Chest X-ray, PA view. Patient: 57 years old, sex M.
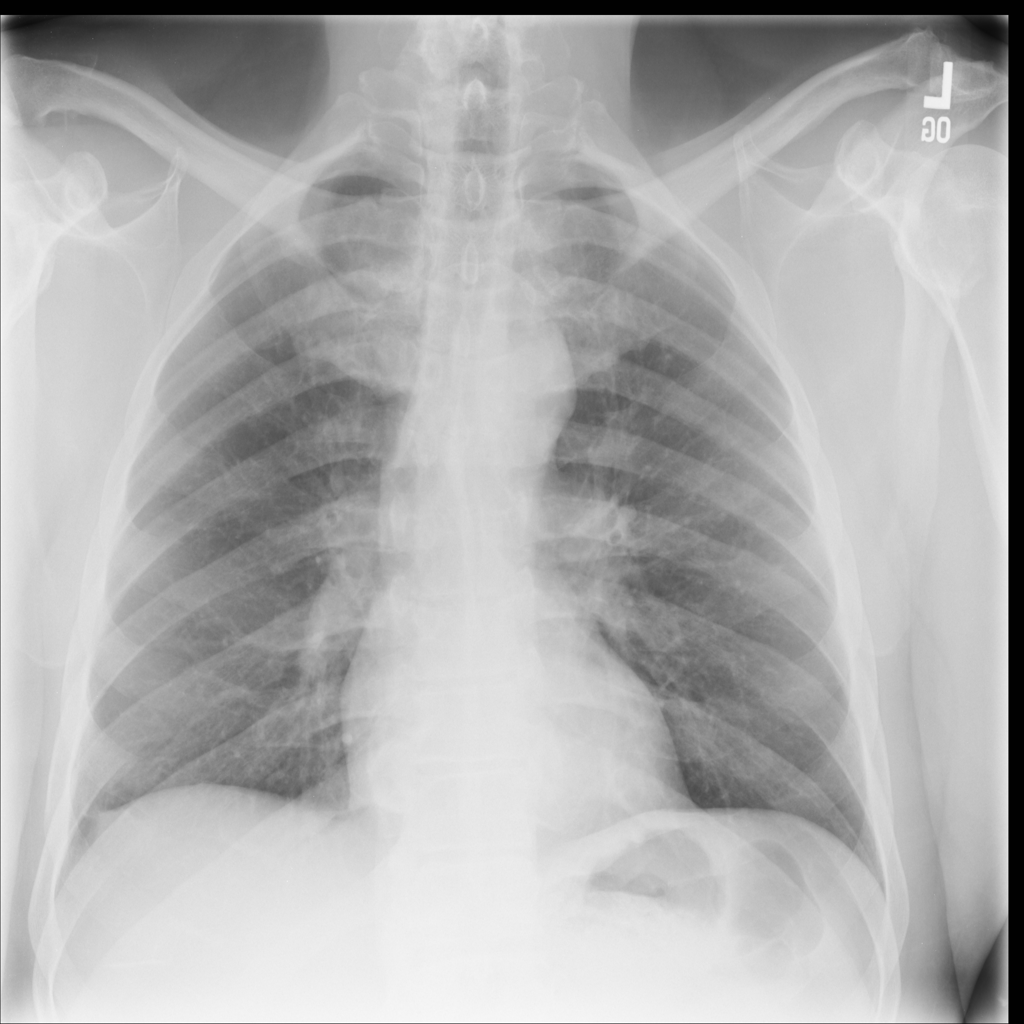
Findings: No Finding